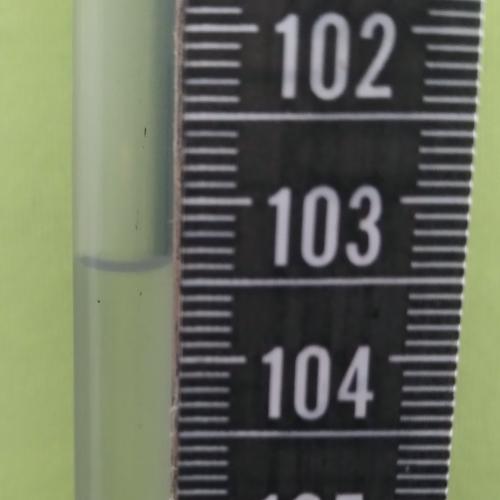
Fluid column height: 103.4 cm